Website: crate-barrel
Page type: customer-info-address
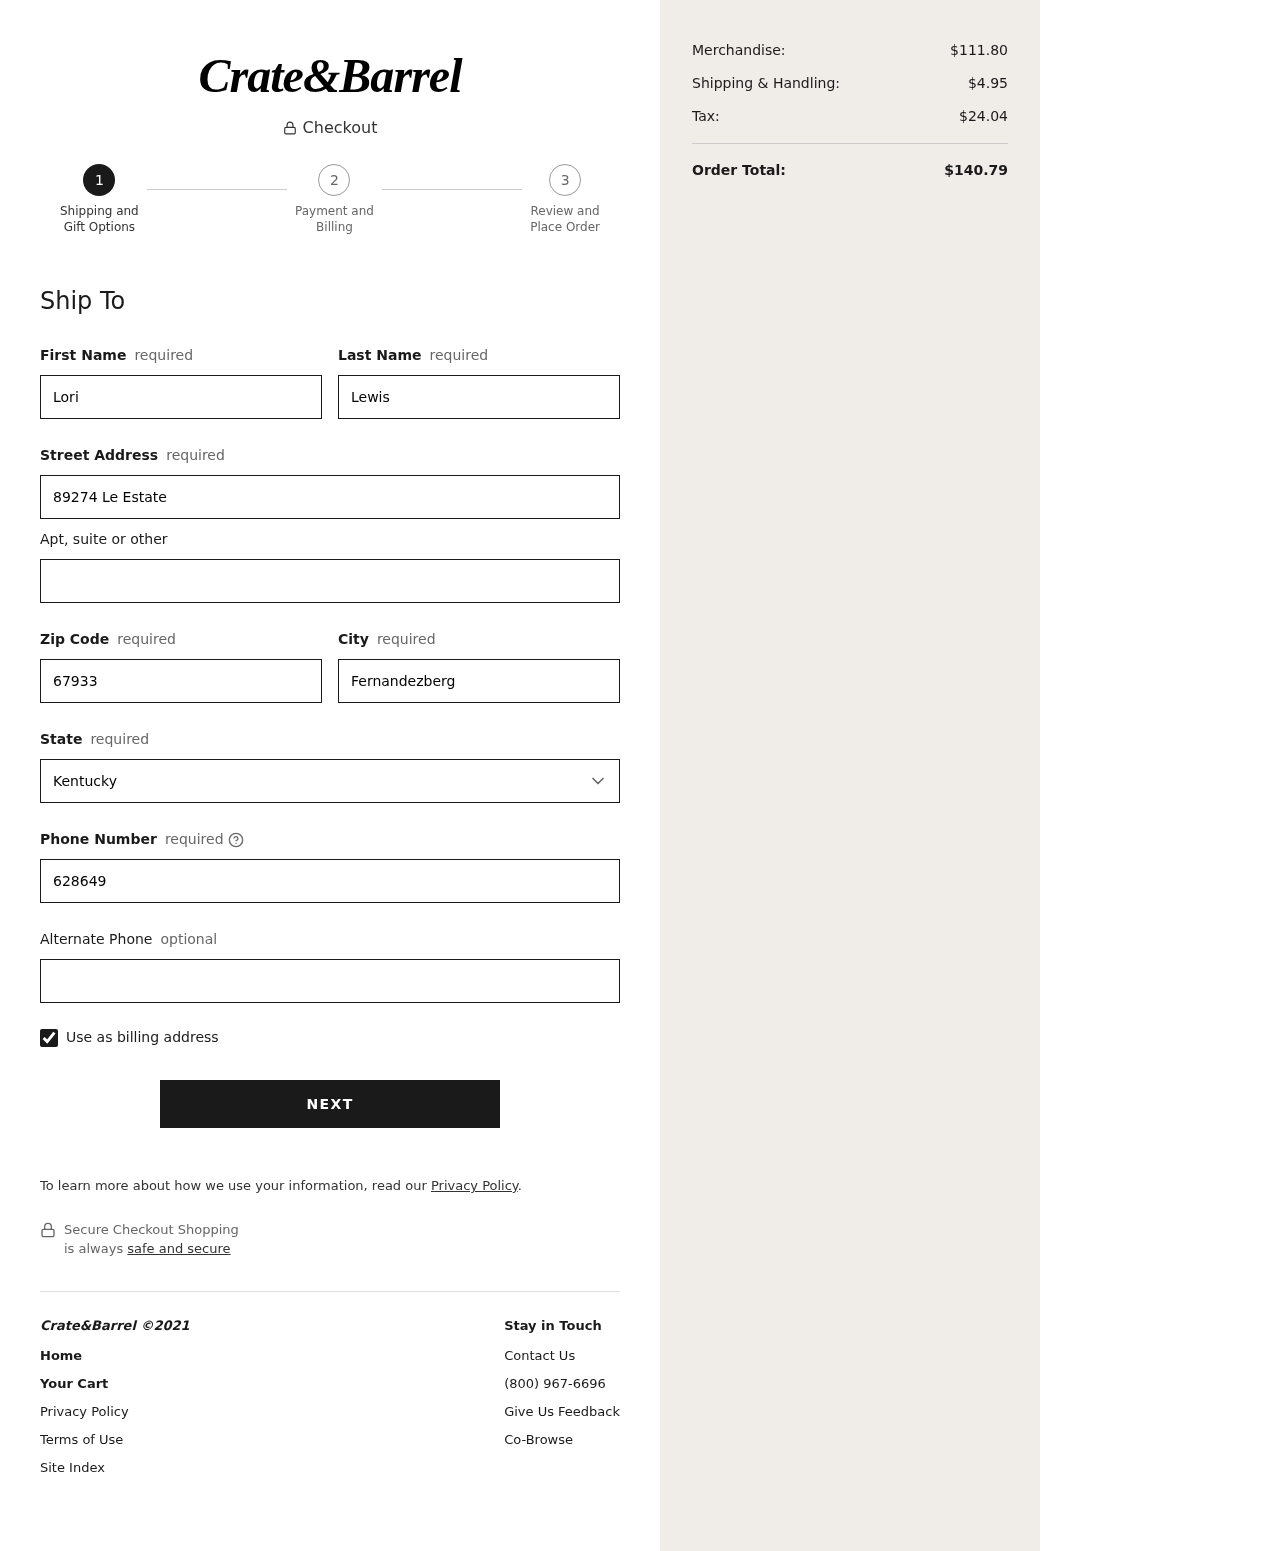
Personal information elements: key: PII_STATE
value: Kentucky
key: PII_FIRSTNAME
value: Lori
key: PII_LASTNAME
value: Lewis
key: PII_STREET
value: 89274 Le Estate
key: PII_POSTCODE
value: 67933
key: PII_CITY
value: Fernandezberg
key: PII_PHONE
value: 6286499133
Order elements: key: ORDER_SUBTOTAL
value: $111.80
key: ORDER_SHIPPING_COST
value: $4.95
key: ORDER_TAX
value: $24.04
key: ORDER_TOTAL
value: $140.79